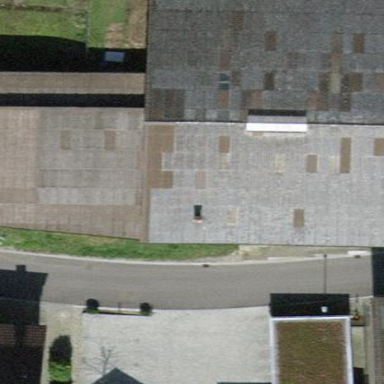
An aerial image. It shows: Farm building.